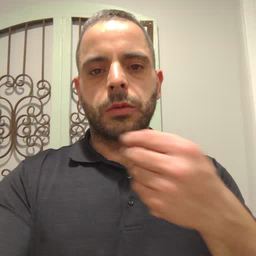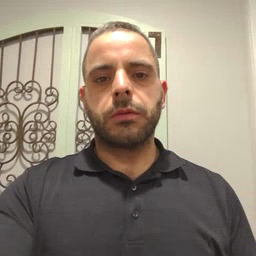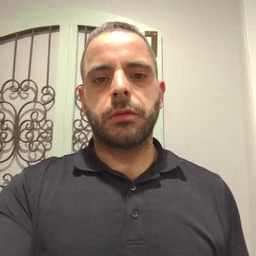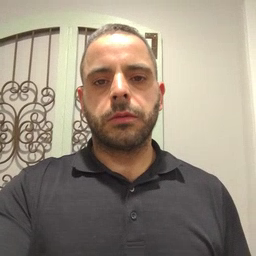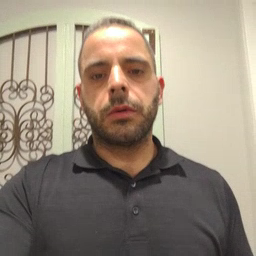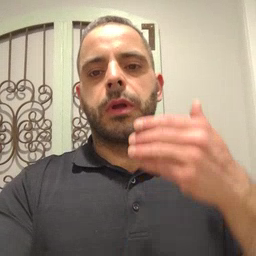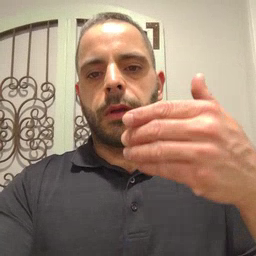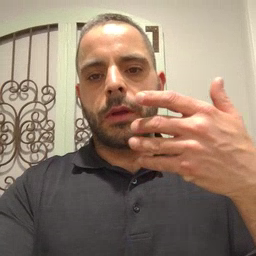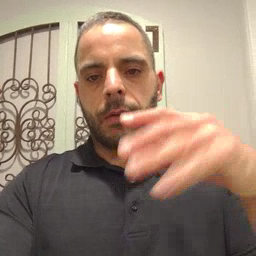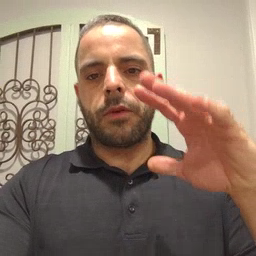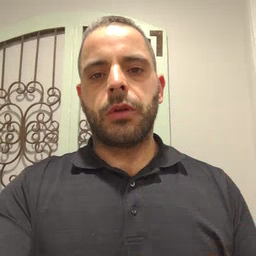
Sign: after